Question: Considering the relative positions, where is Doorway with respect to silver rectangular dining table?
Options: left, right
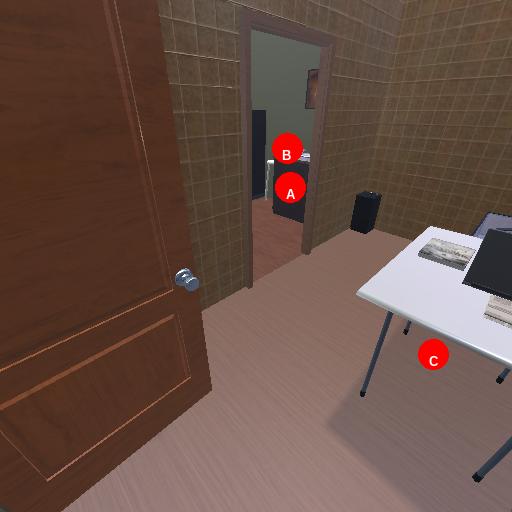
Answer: left